Question: I'm using FF8 on Linux Mint and I've created a navigation menu using list items. There seems to be extra anchors seems to be appearing at the end of my list items which is causing my css selector ".iconSelect ul li:last-child" to break for some reason!
If I remove the extra anchors via firebug, it works and the styling is applied.
My mark up
'''
<div class="iconSelect">
<ul>
<li class="abc">
<div>
<a href="#"><img src="./img/user_32x32.png"><a/>
</div>
<div class="iconName">tes</div>
</li>
<li class="mid">
<div>
<a href="#"><img src="./img/buildings_32x32.png"><a/>
</div>
<div class="iconName">Organisationfsdfsd</div>
</li>
<li class="xyz">
<div>
<a href="#">
<img src="./img/anchor_32x32.png">
<a/>
</div>
<div class="iconName">Vessel</div>
</lI>
</ul>
</div>
'''
Its definitely nothing in the styling or js thats causing this as I've removed them both and the extra anchors still appears.

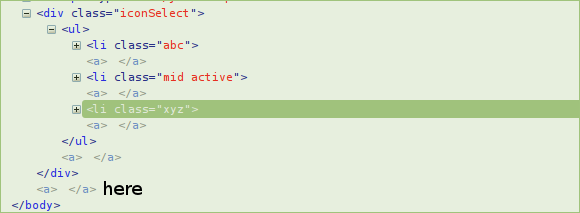
Answer: Your closing anchors are wrong:
'''
<a href="#"><img src="./img/buildings_32x32.png"><a/>
^^---backwards
'''
they should be '</a>'. You've essentially got TWO open tags, and NO closing tags. FF is being polite and auto-closing them for you in the viewer.